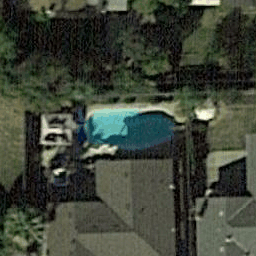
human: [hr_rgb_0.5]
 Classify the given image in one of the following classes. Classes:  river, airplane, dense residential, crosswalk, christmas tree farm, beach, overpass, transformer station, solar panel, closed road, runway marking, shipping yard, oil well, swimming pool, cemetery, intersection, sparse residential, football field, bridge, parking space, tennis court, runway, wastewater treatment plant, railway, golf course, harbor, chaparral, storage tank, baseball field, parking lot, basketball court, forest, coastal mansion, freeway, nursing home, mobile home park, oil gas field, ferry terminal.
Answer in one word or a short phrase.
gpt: swimming pool